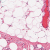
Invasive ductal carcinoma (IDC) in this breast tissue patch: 0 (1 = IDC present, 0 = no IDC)